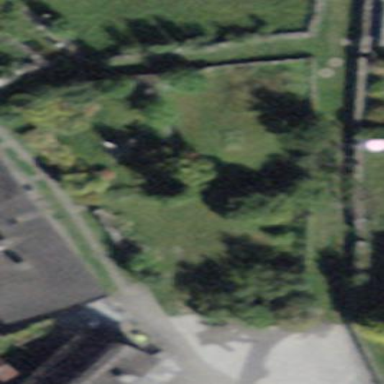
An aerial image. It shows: Garden that is leisure land.